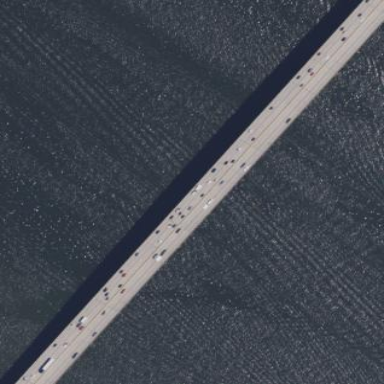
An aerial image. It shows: Man-made bridge.